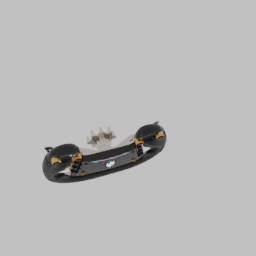
Label: mechanical